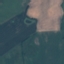
Land use / land cover class: AnnualCrop